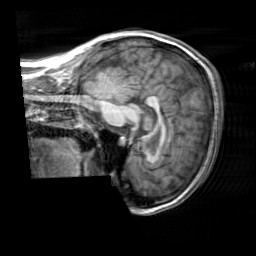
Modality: T1w
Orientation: sagittal
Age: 21
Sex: female
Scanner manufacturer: siemens
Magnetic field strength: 3 T
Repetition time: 2.3 s
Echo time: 0.00303 s